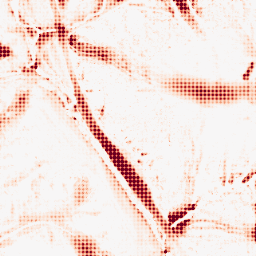
Category: morphological
Decomposition family: tophat
Decomposition parameters: size: 20
mode: white
Upsampling method: sinc_blackman
Upsampling parameters: scale: 8
kernel_size: 8
Upsampling scale: 8